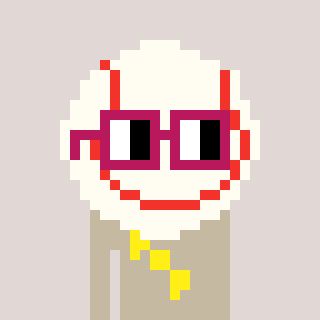
a pixel art character with square dark red glasses, a baseball ball-shaped head and a bege-colored body on a warm background